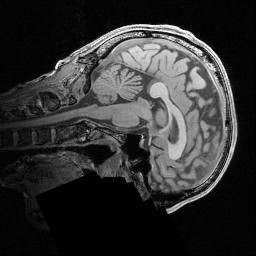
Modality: T1w
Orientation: sagittal
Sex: male
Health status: ill
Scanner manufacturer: siemens
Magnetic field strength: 3 T
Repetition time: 1.57 s
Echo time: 0.00342 s